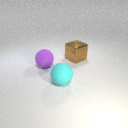
large brown metal cube to the right of large purple rubber sphere